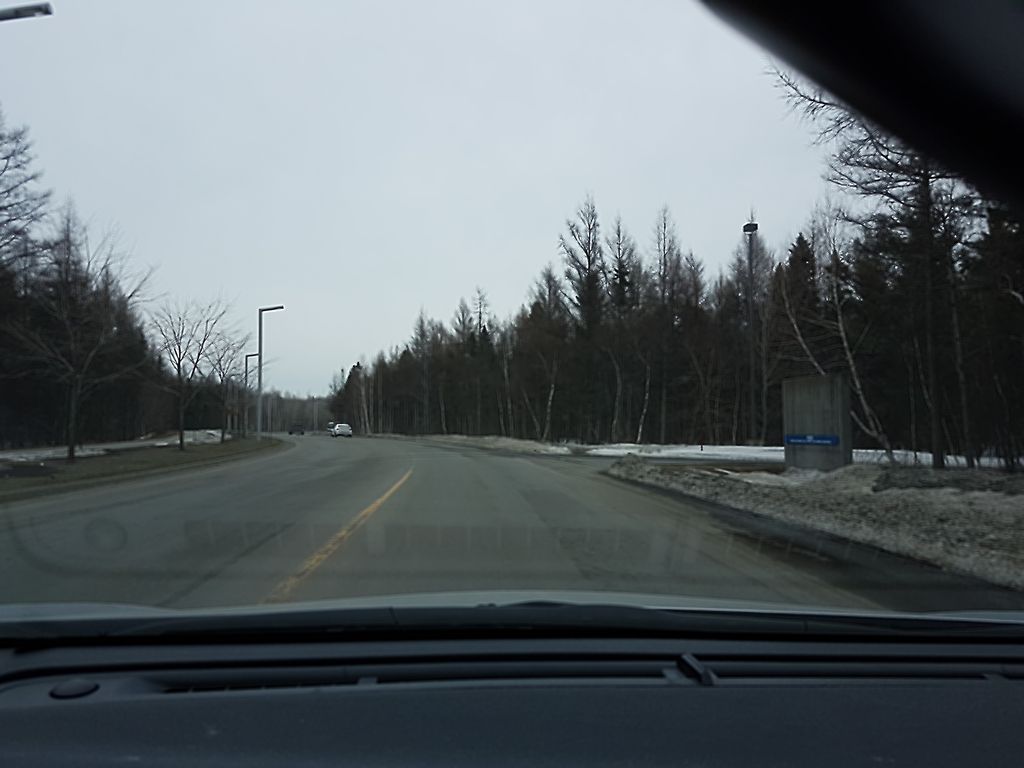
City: quebec_city